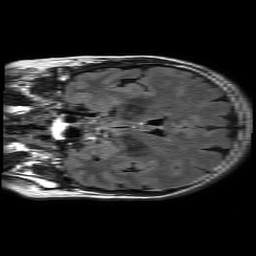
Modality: FLAIR
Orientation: coronal
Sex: female
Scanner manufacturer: philips
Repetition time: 11 s
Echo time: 0.125 s